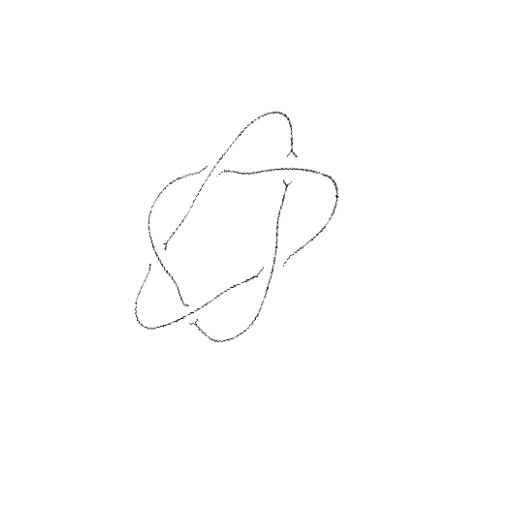
Crossing number: 5